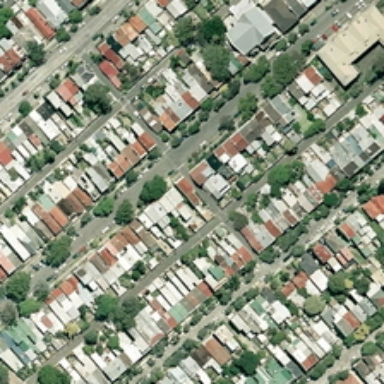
Some trees are planted on both sides of the road .